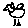
Label: bird